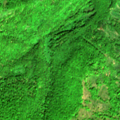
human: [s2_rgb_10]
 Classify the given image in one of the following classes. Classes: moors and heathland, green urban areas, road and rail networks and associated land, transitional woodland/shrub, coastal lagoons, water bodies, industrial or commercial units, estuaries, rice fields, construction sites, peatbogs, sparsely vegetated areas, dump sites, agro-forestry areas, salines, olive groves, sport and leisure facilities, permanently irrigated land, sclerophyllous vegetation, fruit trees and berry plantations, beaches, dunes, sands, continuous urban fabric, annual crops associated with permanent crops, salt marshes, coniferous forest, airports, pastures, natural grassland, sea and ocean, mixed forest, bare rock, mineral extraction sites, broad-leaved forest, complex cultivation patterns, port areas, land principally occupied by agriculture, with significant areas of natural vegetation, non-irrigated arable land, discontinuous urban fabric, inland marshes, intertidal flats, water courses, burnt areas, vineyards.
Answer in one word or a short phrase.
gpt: broad-leaved forest, transitional woodland/shrub